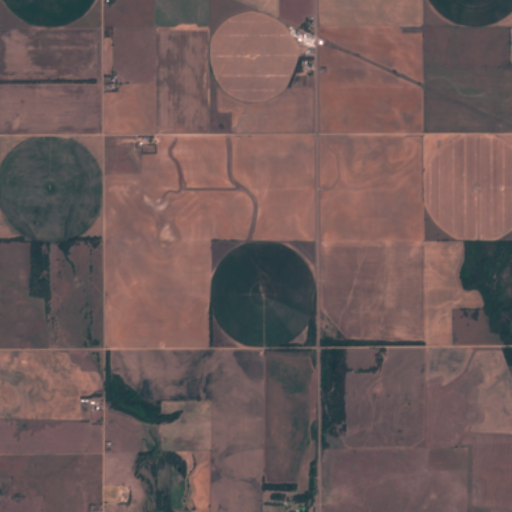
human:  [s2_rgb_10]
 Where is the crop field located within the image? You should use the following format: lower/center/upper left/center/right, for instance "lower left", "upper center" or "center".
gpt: The crop field is located in the lower left of the image.
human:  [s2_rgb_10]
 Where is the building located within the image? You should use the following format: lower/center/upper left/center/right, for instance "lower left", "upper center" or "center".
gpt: The building is located in the lower left of the image.
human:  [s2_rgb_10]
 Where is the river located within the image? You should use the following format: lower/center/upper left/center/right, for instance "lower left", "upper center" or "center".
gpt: The river is located in the lower of the image.
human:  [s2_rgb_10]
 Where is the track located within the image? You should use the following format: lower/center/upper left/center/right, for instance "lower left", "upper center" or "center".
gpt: There is no track in the image.